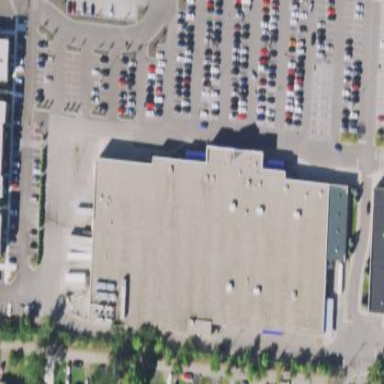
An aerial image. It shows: Building that houses supermarket.